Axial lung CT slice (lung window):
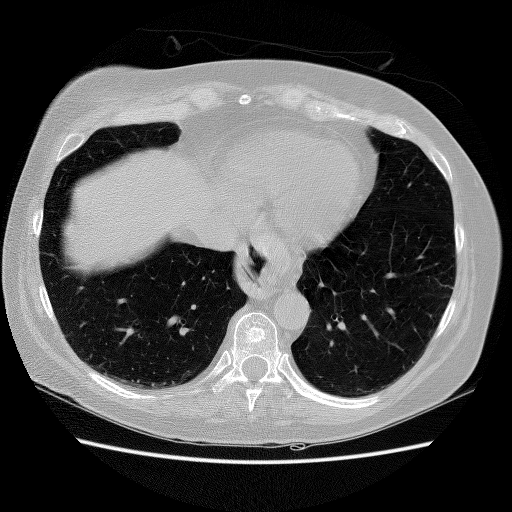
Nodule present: no